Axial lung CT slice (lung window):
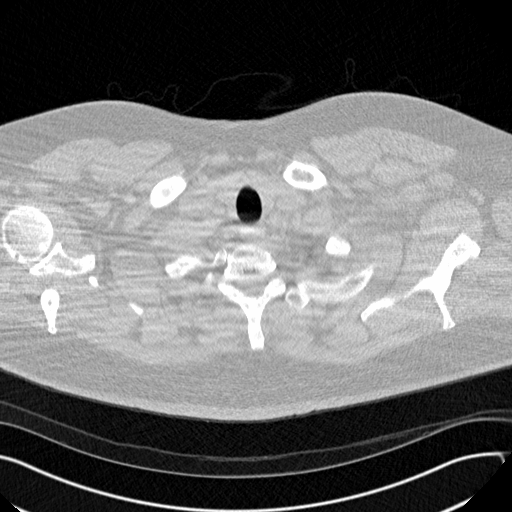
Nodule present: no